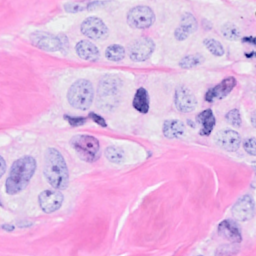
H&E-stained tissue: Breast